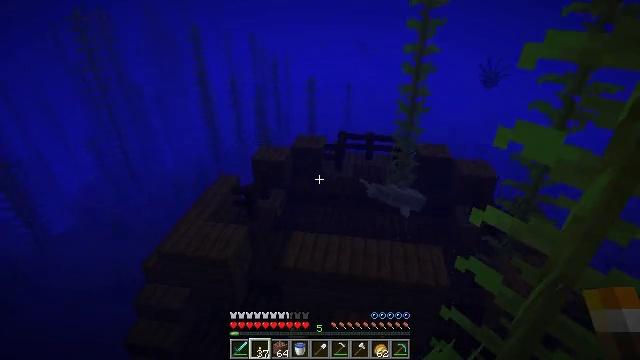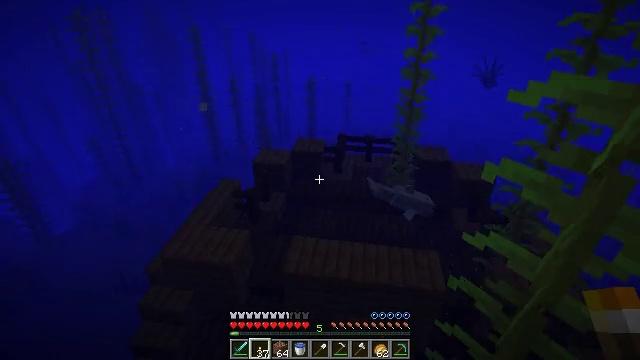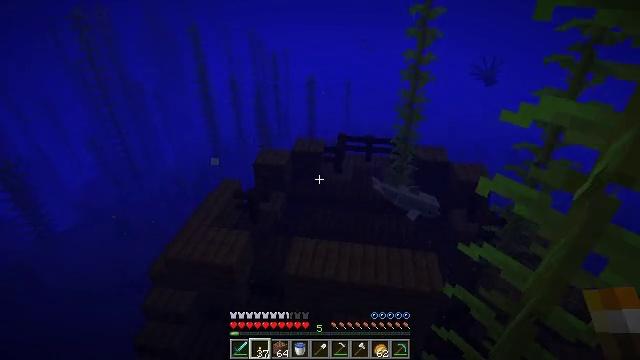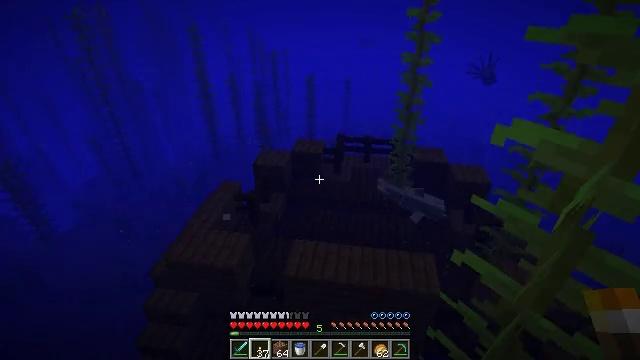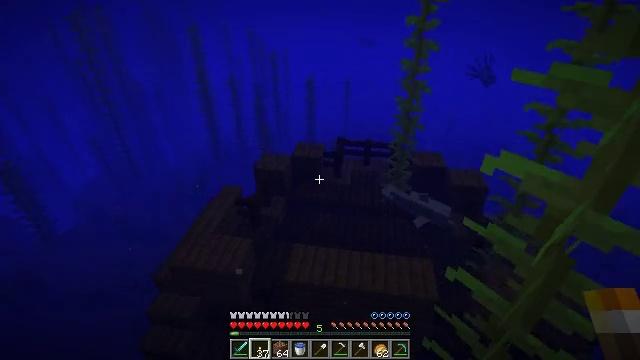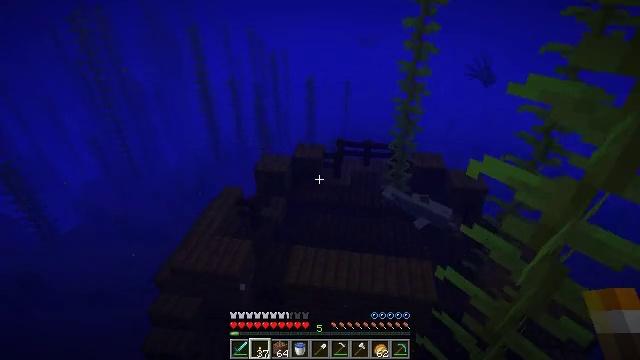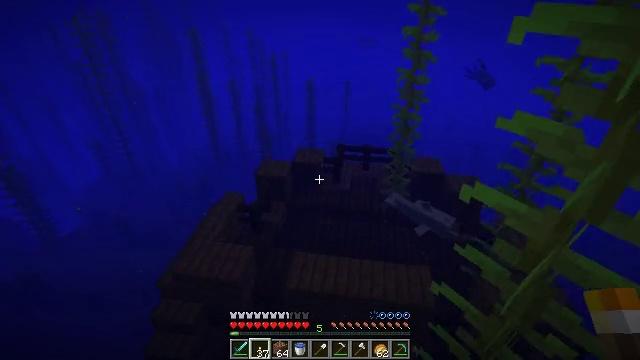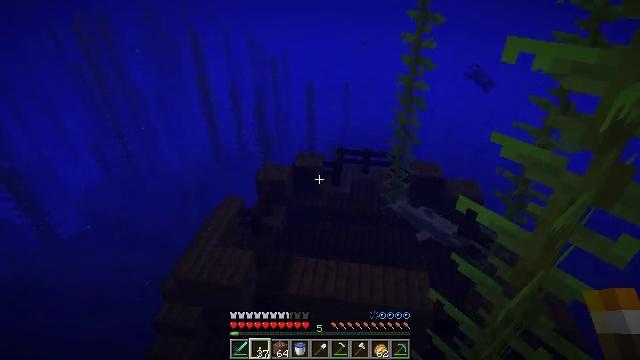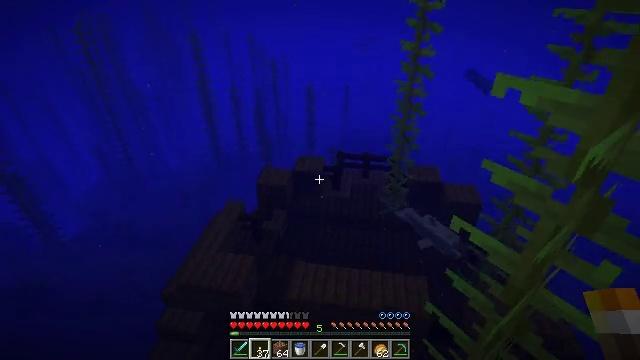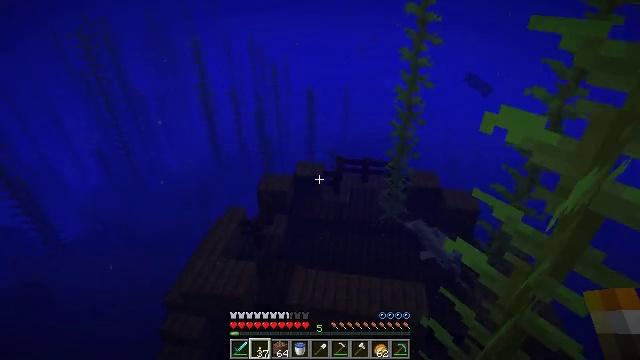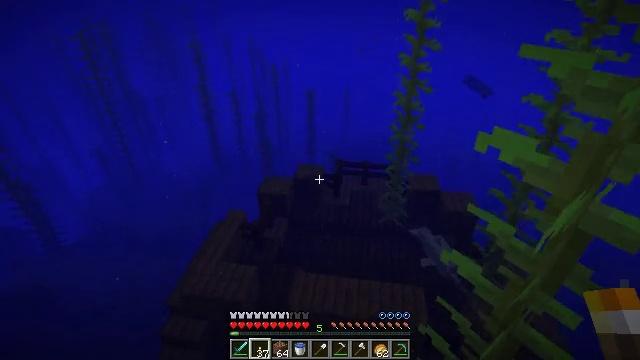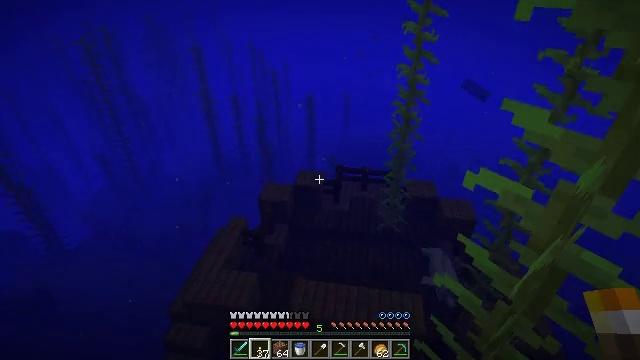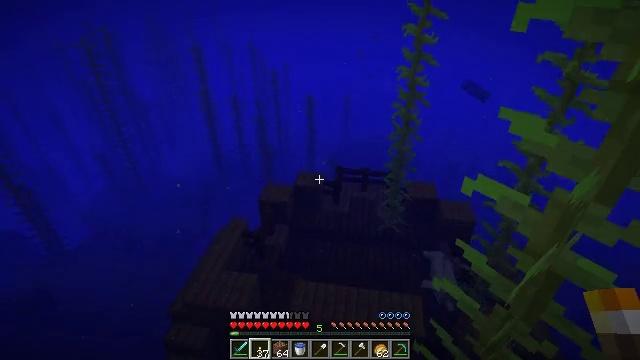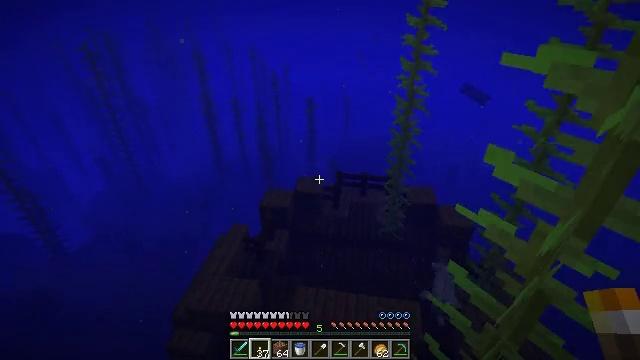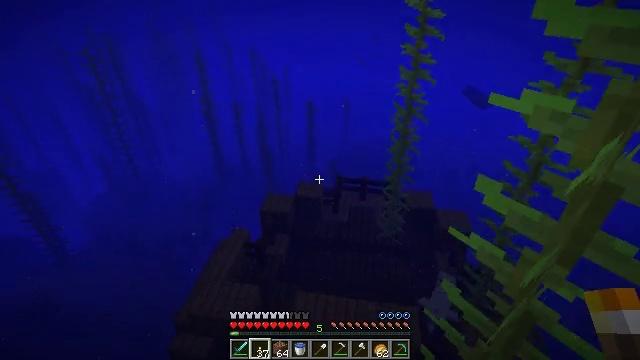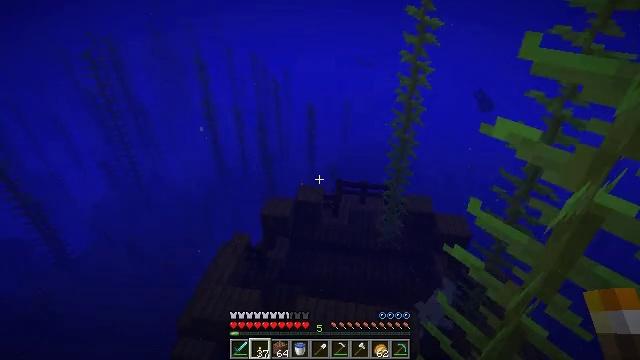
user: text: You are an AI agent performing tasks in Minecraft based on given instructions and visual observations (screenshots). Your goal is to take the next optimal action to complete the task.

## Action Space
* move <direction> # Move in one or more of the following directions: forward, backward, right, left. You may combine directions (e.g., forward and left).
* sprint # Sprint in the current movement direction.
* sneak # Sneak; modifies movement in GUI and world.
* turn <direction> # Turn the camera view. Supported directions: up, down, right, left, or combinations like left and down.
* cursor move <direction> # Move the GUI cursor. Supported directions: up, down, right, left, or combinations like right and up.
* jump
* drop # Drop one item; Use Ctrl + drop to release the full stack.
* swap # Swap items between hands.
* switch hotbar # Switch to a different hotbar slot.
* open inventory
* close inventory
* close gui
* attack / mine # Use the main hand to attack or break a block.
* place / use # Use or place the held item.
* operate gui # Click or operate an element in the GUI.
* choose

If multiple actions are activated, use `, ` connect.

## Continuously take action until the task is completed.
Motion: motion action
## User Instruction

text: Mine dark oak slab.
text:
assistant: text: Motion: jump
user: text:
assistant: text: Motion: jump
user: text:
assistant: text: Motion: jump
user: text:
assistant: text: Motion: jump
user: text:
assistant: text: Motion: jump
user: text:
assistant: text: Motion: jump
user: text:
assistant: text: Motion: jump
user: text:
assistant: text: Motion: jump
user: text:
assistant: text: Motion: jump
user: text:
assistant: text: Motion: jump
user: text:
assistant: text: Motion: jump
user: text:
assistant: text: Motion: jump
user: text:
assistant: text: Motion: jump
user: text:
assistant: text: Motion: jump
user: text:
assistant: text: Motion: jump
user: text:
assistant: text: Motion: jump
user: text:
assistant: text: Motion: jump
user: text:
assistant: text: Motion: jump
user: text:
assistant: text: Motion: jump
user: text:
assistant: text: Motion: jump
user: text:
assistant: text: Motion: jump
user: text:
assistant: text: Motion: jump
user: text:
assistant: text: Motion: jump
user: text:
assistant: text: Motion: jump
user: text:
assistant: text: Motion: jump
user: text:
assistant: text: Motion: move forward, jump
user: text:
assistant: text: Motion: move forward, jump
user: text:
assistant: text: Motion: move forward, jump
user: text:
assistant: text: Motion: move forward, jump
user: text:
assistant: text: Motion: move forward, jump